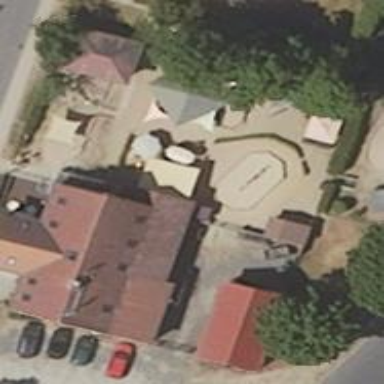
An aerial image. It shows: Kindergarten building.